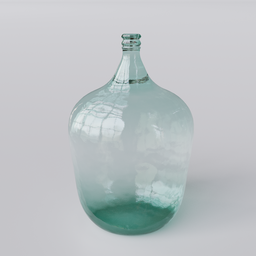
Label: decoration